Question: I followed the instructions that came with the framework at the github repository. But I got an error when I tried to compile all stemming from the NSValue+JNWAdditions files. The example project that comes with the code is meant to run in Mac OS X and not iOS. What am I missing here when trying to use this framework for an iOS app? For giggles I removed the aforementioned files and was able to compile but got a runtime error, I guess not surprising. I'm fairly new to this stuff and just want to play with animation and springs :(
GitHub repository:
<URL>
Help!

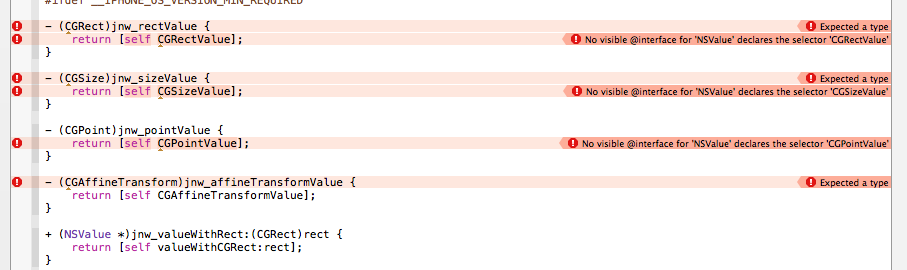
Answer: Ah. Got it. For any fellow newbs out there: I had to import UIKit into the header file of NSValue+JNWAdditions.h. This got rid of all the "Expected a type" errors! Makes sense to me now and I have no idea why this took me so long to figure out.
Womp womp